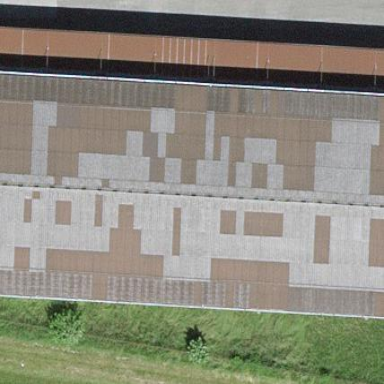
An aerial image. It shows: Warehouse building.